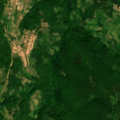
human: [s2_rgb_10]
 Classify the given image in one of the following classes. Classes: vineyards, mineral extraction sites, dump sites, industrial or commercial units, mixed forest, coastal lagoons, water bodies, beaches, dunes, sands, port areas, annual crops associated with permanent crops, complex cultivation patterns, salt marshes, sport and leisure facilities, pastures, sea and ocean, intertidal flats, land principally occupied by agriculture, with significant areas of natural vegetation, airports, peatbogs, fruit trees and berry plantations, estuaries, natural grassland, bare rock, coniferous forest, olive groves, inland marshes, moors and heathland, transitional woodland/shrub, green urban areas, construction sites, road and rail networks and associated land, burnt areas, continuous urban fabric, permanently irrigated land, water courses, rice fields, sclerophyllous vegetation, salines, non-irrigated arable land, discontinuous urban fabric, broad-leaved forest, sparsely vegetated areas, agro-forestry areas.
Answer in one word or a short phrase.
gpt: complex cultivation patterns, broad-leaved forest, transitional woodland/shrub